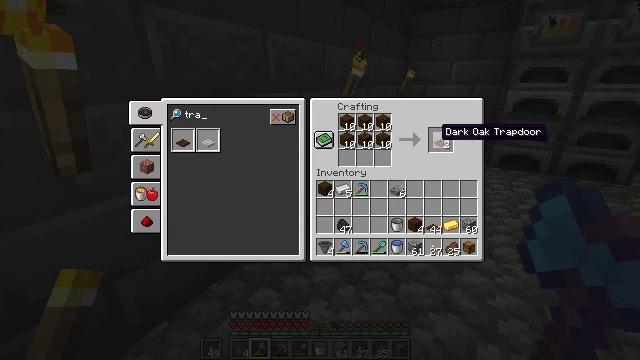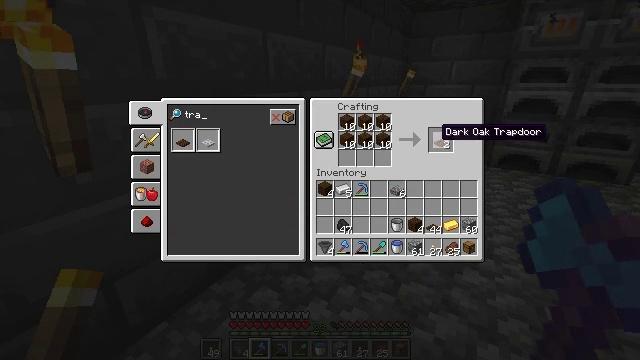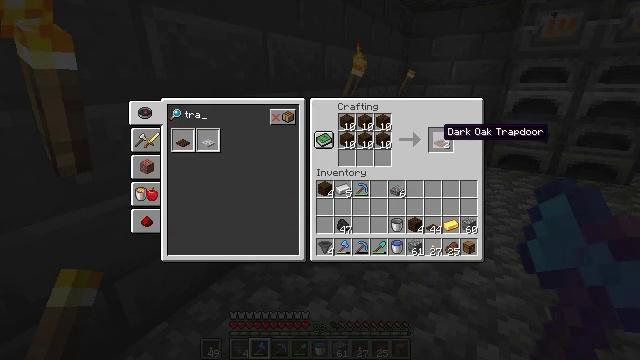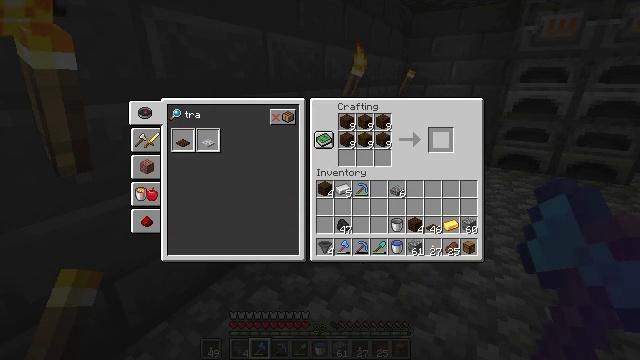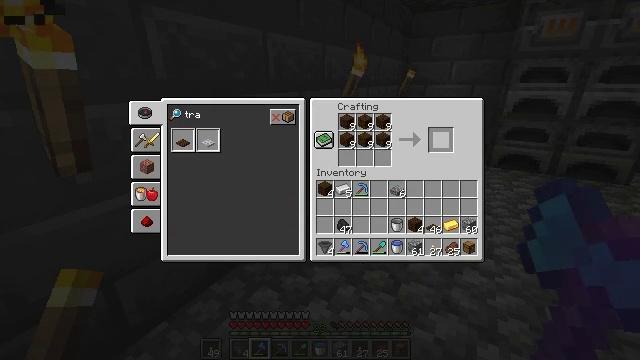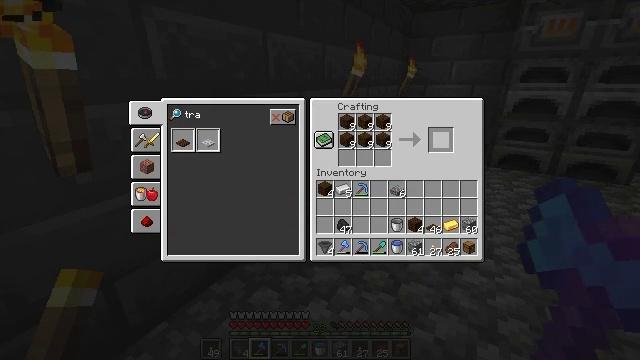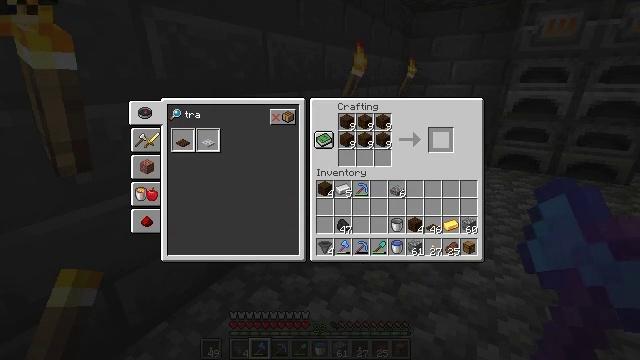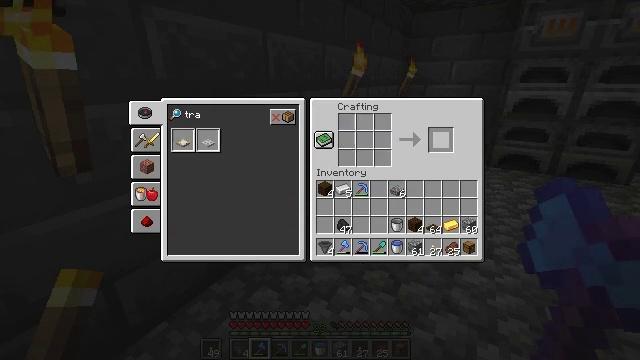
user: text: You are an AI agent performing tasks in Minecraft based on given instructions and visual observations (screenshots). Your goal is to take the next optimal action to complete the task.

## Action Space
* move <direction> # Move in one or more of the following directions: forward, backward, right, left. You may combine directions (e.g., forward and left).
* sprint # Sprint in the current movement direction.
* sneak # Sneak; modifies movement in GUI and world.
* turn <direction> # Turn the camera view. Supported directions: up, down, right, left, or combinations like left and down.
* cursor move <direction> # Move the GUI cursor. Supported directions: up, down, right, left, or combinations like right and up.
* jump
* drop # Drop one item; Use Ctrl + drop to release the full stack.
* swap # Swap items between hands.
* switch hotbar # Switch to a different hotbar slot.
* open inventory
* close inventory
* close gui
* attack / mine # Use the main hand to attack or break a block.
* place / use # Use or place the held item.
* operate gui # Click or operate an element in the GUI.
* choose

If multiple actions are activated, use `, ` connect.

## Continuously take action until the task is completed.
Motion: motion action
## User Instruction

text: Make a dark oak trapdoor.
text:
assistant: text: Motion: sneak
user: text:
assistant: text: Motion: sneak
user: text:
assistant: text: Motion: sneak, operate gui
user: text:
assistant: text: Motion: sneak, operate gui
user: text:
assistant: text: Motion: sneak, operate gui
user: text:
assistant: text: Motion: sneak
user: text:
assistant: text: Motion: sneak
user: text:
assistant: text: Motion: sneak